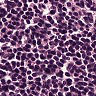
Metastatic tissue present: no